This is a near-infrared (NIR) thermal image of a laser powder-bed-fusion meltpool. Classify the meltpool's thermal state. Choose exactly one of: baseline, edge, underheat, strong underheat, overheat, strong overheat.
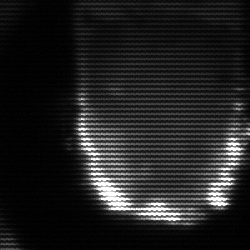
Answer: baseline